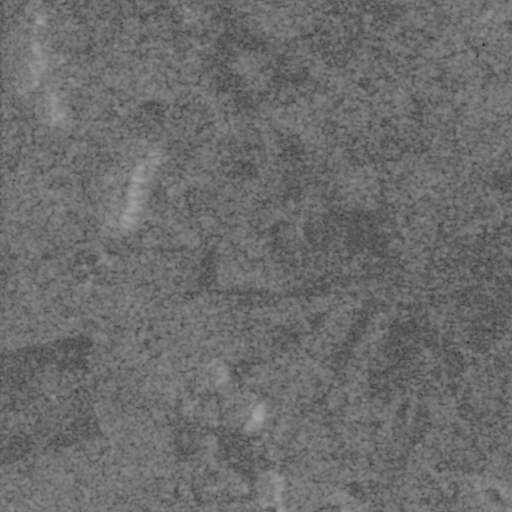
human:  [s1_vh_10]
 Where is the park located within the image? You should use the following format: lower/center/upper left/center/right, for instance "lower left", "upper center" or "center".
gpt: The park is located in the upper right of the image.
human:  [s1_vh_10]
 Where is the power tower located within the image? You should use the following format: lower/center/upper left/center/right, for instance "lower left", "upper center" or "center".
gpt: The power tower is located in the upper right of the image.
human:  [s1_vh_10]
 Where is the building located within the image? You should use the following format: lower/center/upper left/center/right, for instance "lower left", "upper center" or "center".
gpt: The building is located in the lower center of the image.
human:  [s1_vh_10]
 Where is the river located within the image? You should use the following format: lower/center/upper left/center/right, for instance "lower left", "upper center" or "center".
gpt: The river is located in the lower of the image.
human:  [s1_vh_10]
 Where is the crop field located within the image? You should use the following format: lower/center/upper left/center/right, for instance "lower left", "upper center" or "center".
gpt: There is no crop field in the image.

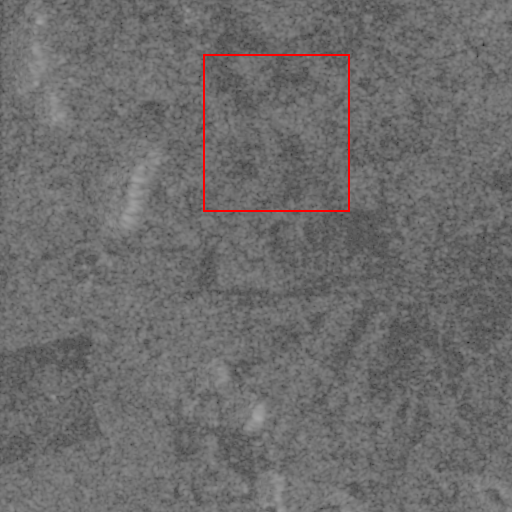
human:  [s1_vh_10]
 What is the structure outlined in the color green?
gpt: There is no green outline.
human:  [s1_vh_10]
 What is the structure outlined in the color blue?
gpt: There is no structure outlined in blue.